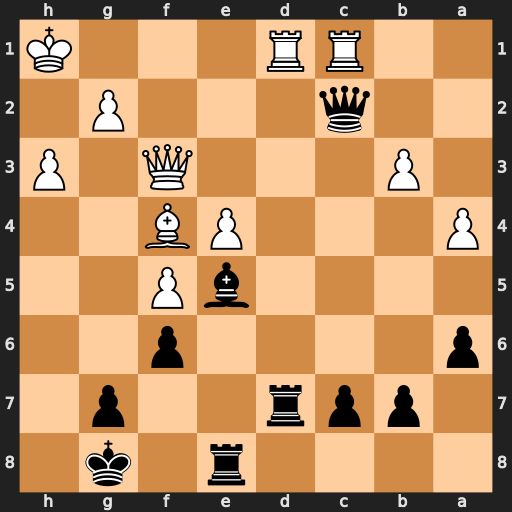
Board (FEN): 4r1k1/1ppr2p1/p4p2/4bP2/P3PB2/1P3Q1P/2q3P1/2RR3K
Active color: b
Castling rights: -
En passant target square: -
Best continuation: Rxd1+ Qxd1 Qxd1+ Rxd1 Bxf4